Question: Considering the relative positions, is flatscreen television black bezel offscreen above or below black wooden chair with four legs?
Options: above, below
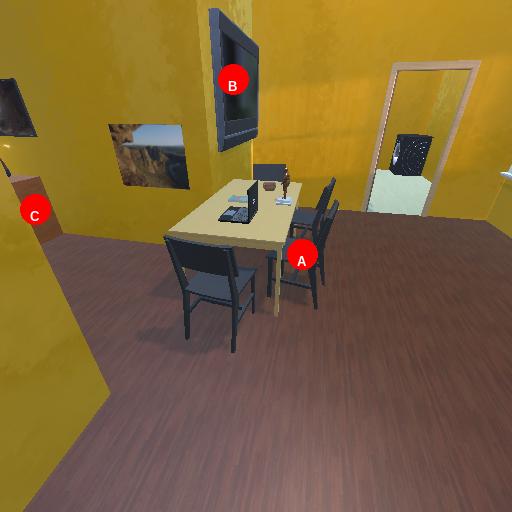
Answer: above